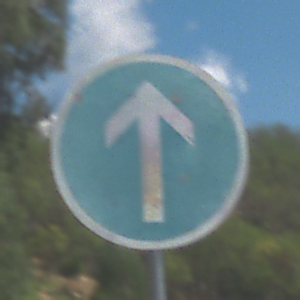
Verkehrszeichen: VorgeschriebeneFahrtrichtungGeradeaus
Umgebung: Outdoor, Nature
Tageszeit: Midday
Wetter: PartlyCloudy
Licht: Natural
Jahreszeit: Autumn
Kontrast: HighContrast